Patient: sex F, age 61
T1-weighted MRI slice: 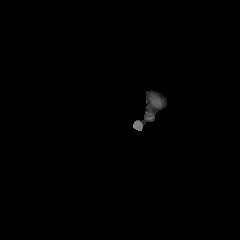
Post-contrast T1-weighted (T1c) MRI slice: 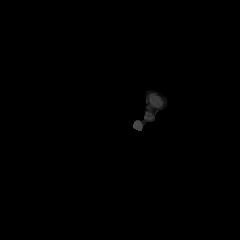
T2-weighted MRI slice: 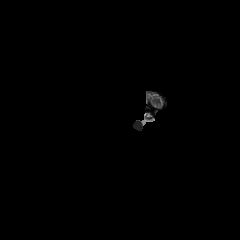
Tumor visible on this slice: no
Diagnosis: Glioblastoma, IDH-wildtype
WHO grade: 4